Question: I am using CCTMXTiledMap on cocos2dx-2.2, I created and added the tiled map like this:
'''
// TileMap
CCTMXTiledMap *m_pTileMap = CCTMXTiledMap::create("tilesets/my-isometric-small.tmx");
float fPosX = m_pTileMap->getPositionX();
float fPosY = m_pTileMap->getPositionY();
CCLOG( "TileMapPos: %f, %f", fPosX, fPosY );
this->addChild(m_pTileMap);
'''
The tiled map are created and rendered successfully, but out of position. I use CCTMXTiledMap::getPosition, CCTMXLayer::positionAt, and also examine the CCSprite that I get from CCTMXLayer::tileAt... all of them are returning the correct value based on cocos2d screen coordinate { (0, 0) from bottom left and increasing upward and rightward } However, when viewed on the screen, there is always a slight offset and I can't get where it come from. All the m_obOffsetPosition are confirmed to be zero...
By correct value, I mean the tiles are positioned in the pink area (I getPosition from each of the tile, create CCSprite for each, setPosition of each tile and add it to the screen... They show up in the pink area)
Image supposed to be positioned at shady pink boxes, but instead positioned in the blue area (the entire blue sea is the whole map)
Any ideas are highly appreciated... Thanks!!

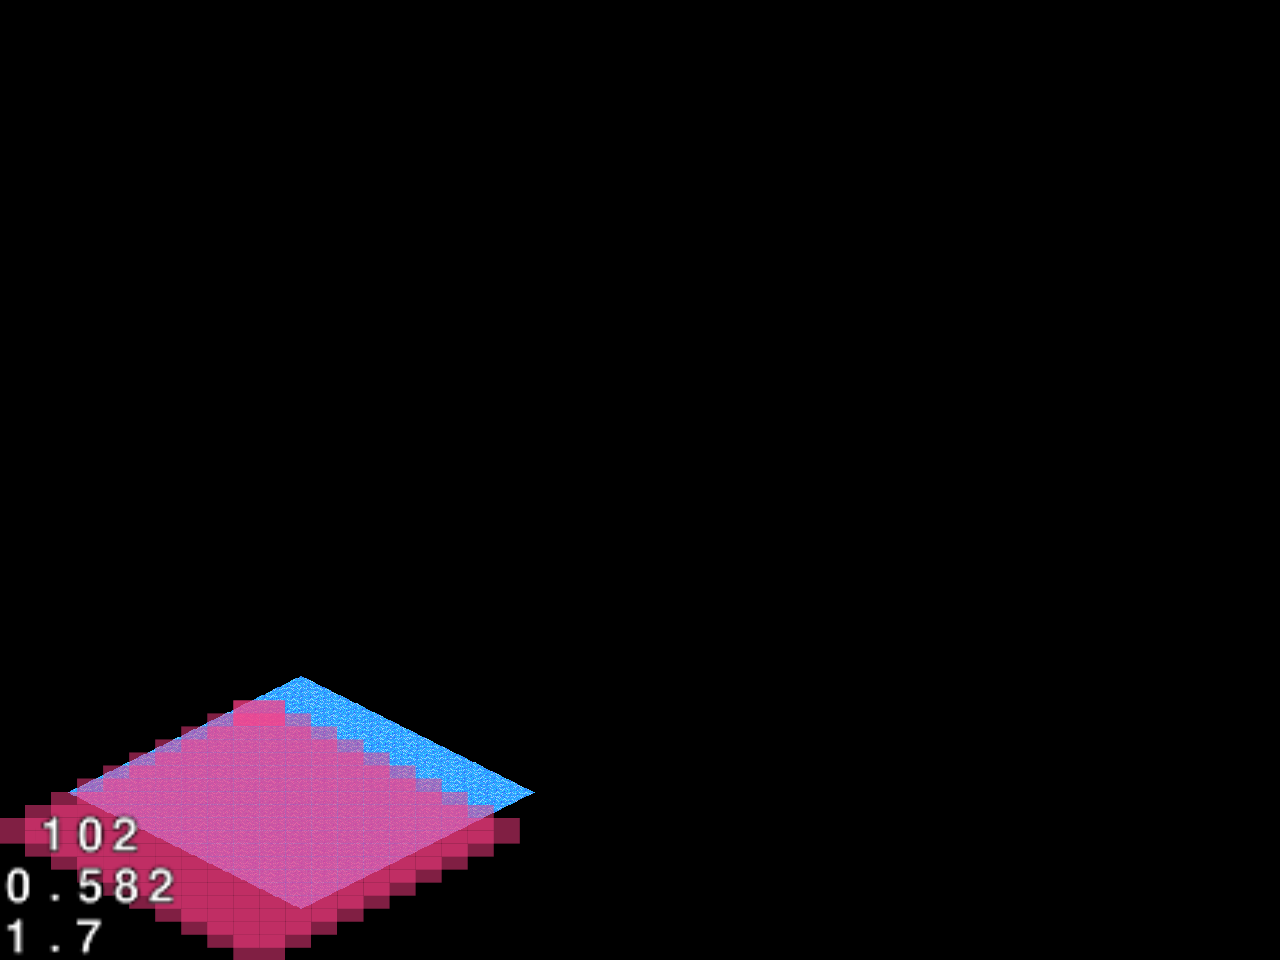
Answer: After wasting days trying to dissect tilemap_parallax_nodes in cocos2d-x, finally I figured out the culprit... it is the Layer Property 'cc_vertexz' that cause it to be rendered off position. I haven't got the time to figure out how and why it works that way and since I'm not going to use it anyway (I just need flat, single layer, thus no need z order etc), so I just remove that property from all of my Layers and the problem is gone..
Hope it helps someone... Thanks!